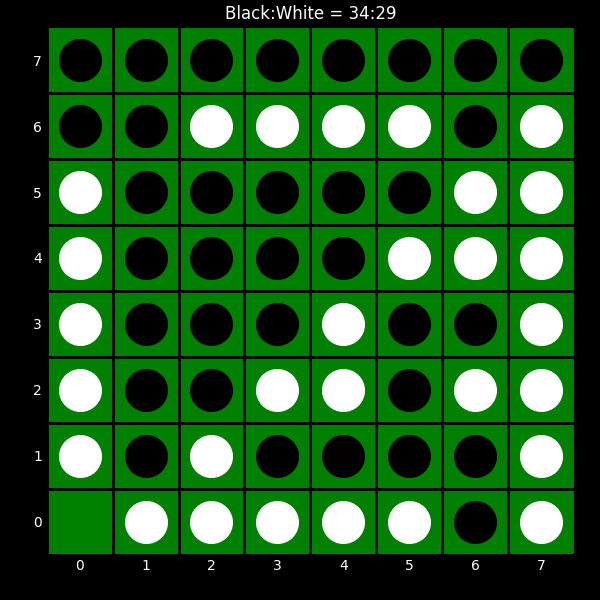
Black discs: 34
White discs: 29